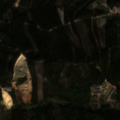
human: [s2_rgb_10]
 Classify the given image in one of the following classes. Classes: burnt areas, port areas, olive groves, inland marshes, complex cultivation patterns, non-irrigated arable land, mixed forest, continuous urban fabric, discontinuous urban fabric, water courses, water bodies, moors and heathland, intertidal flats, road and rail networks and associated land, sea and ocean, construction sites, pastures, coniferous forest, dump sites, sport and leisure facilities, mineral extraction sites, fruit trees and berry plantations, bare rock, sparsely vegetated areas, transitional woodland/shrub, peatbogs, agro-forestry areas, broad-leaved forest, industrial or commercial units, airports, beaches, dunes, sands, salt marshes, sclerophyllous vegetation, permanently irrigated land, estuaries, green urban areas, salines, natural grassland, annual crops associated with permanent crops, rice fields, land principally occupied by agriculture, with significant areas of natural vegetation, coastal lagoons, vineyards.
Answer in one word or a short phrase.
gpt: land principally occupied by agriculture, with significant areas of natural vegetation, broad-leaved forest, mixed forest